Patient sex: M
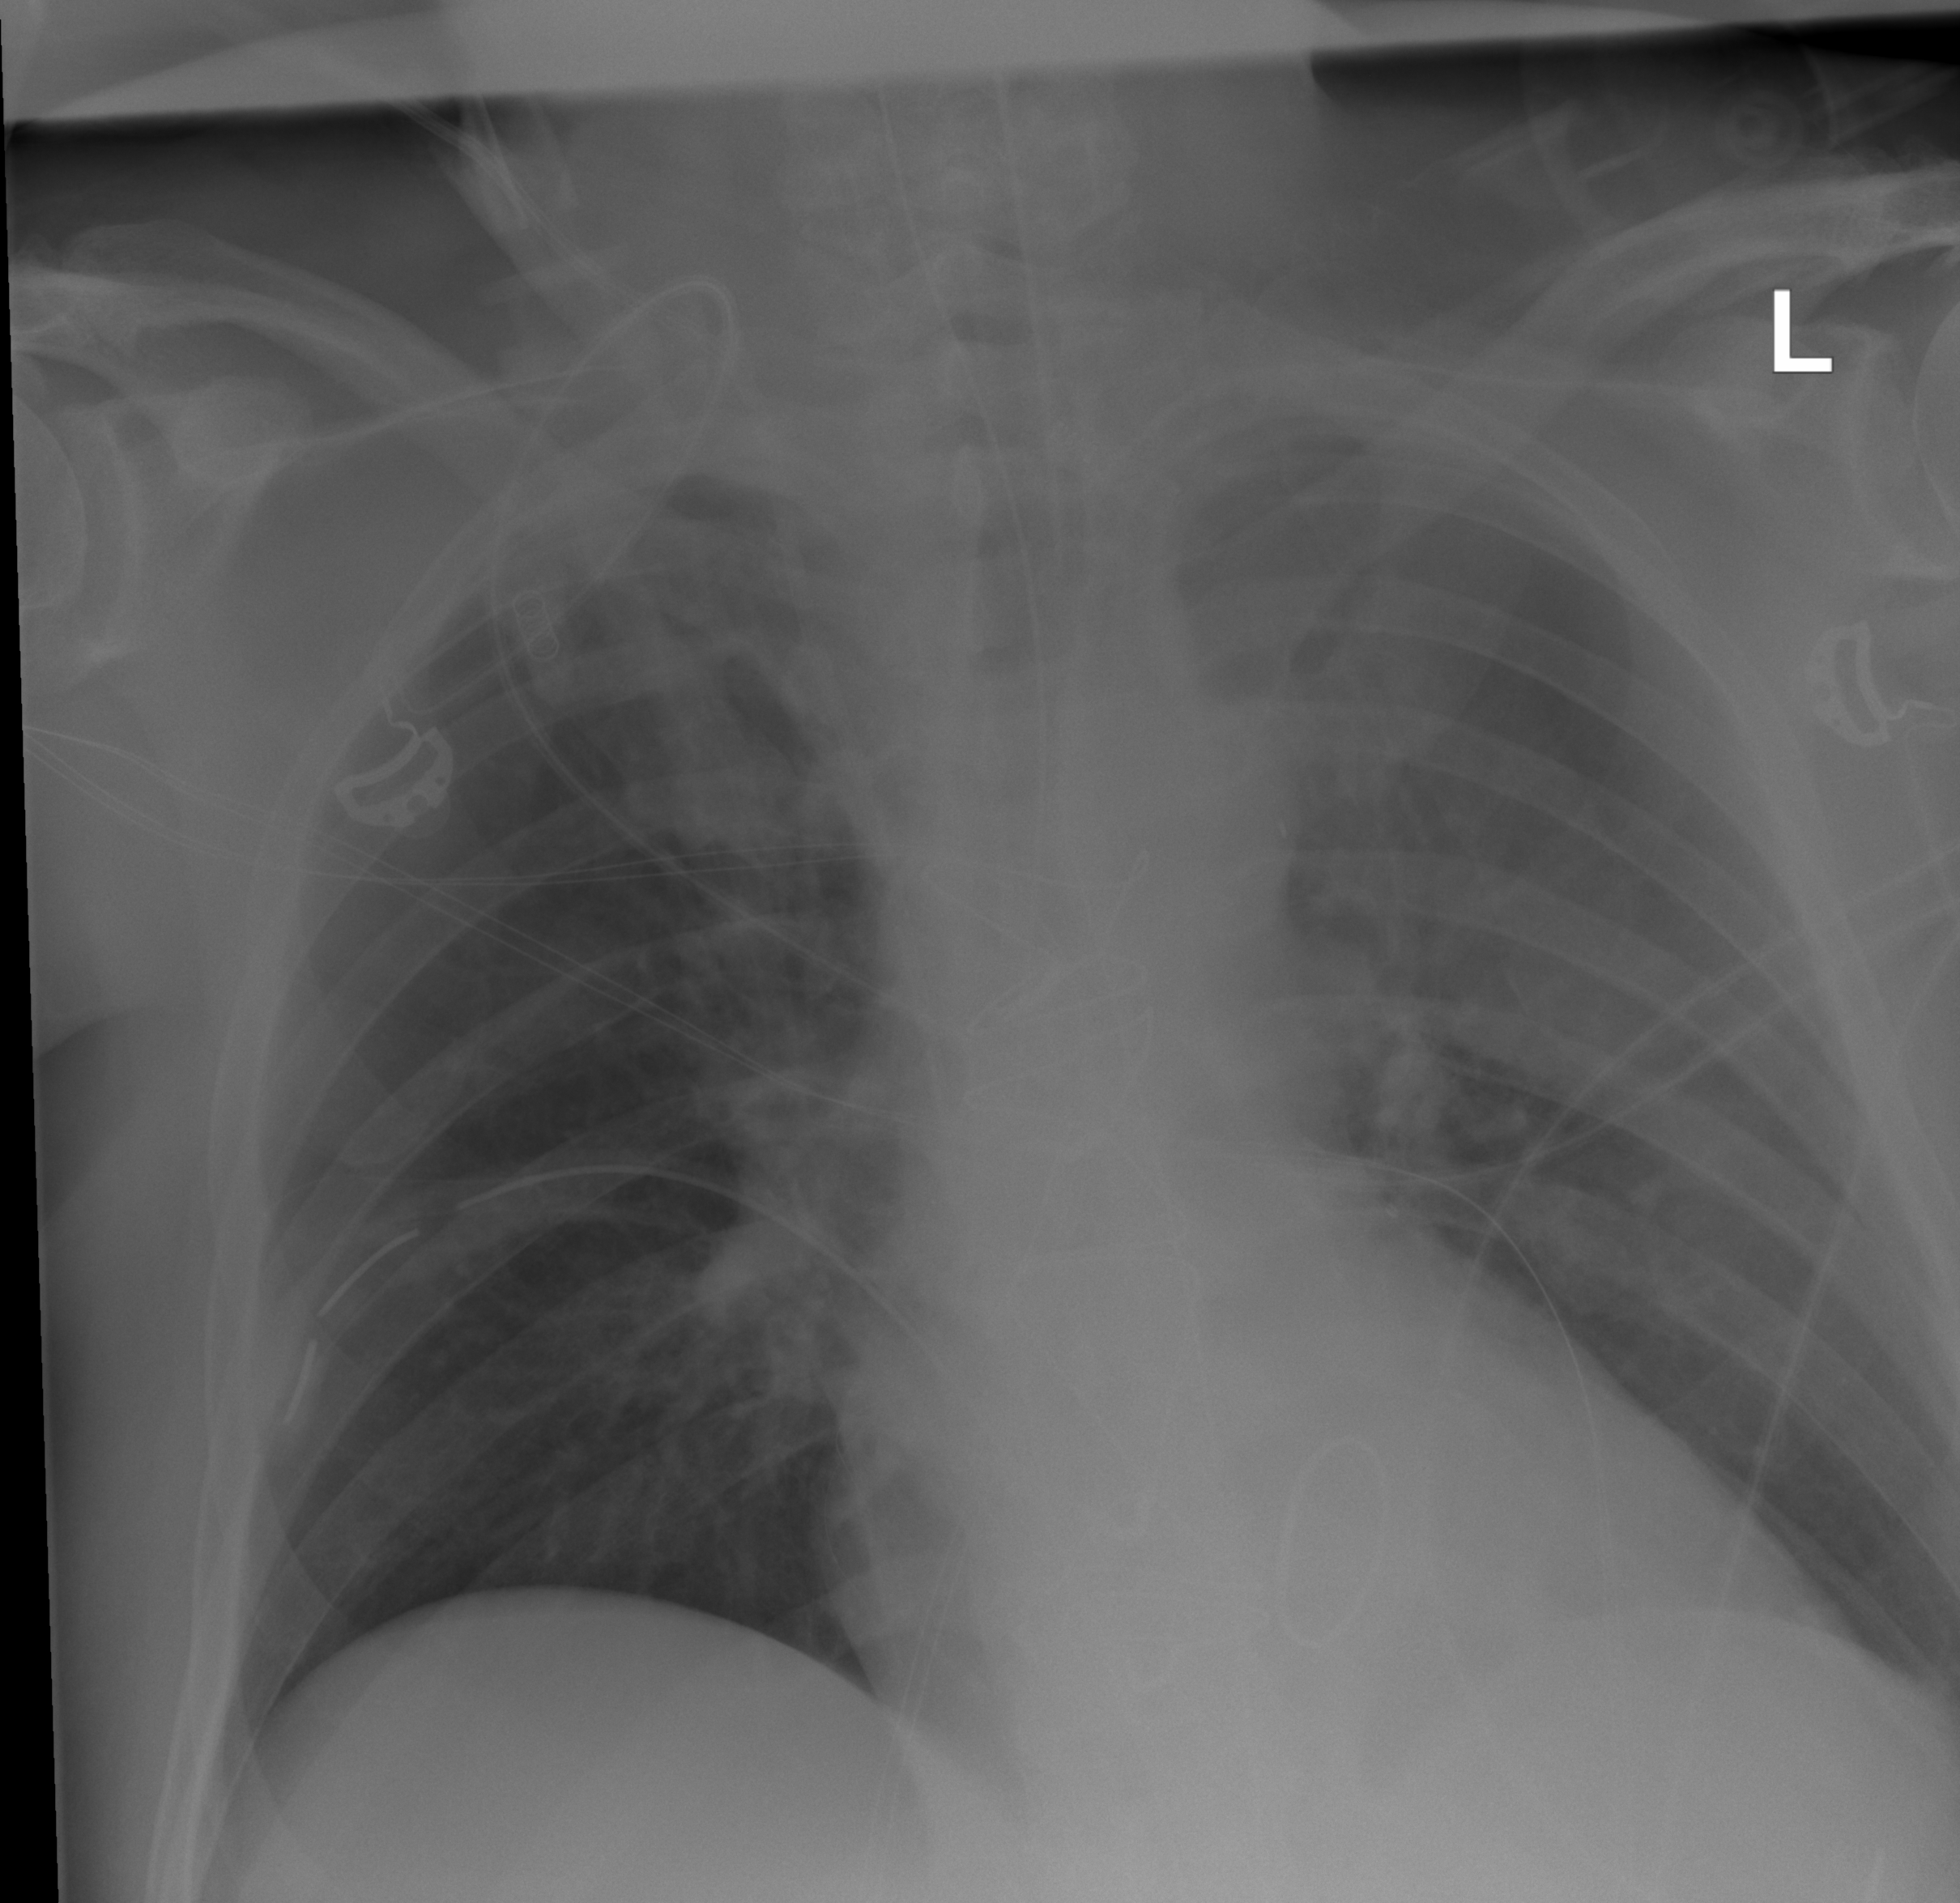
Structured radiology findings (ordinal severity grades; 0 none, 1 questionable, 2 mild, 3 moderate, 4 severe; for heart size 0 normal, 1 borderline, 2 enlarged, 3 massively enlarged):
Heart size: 1
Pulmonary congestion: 1
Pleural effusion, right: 0
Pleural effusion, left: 0
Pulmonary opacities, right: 0
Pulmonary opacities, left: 0
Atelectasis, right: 0
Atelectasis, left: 0